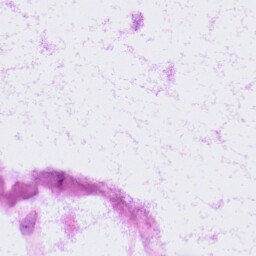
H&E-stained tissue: LymphNode